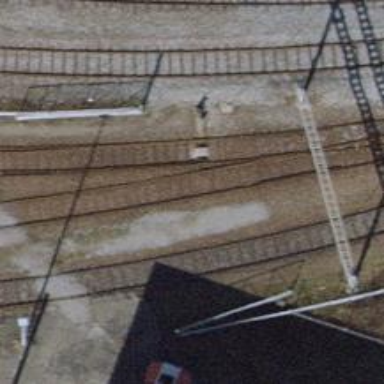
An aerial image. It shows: Railway switch.